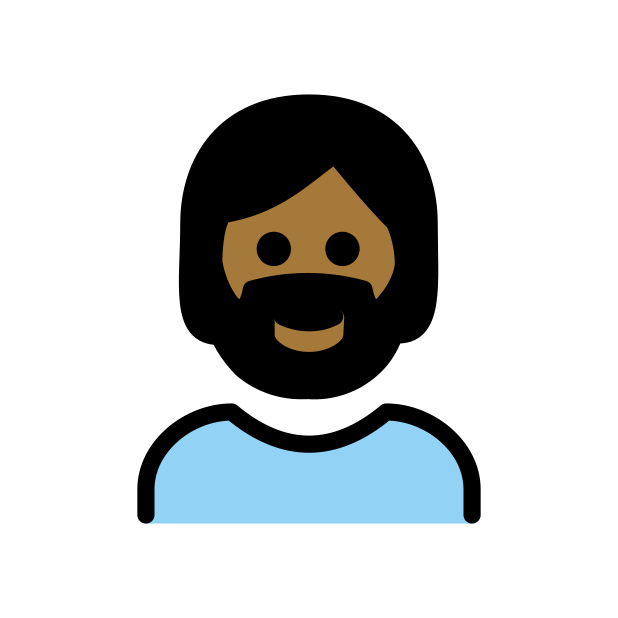
person: medium-dark skin tone, beard